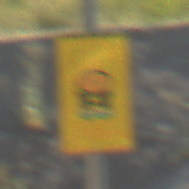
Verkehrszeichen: FahrzeugeMitWassergefaehrdenderLadungOhnePfeilsymbol
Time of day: MorningAfternoon
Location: Outdoor (Nature)
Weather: PartlyCloudy
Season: NotSpecified
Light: Natural